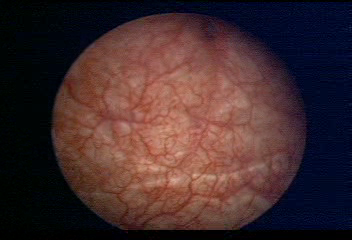
Modality: WLC
Class: Normal mucosa
Bladder cancer association: No